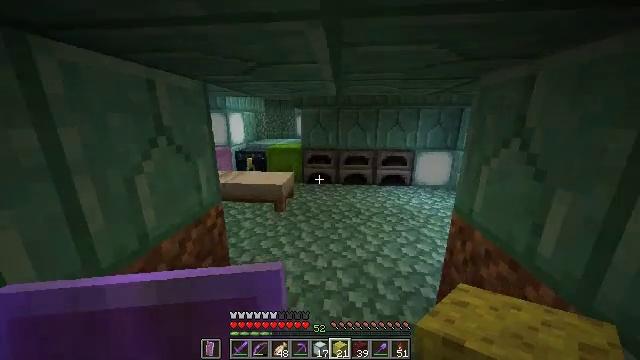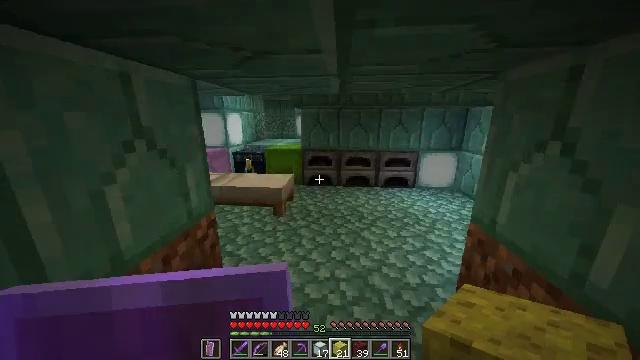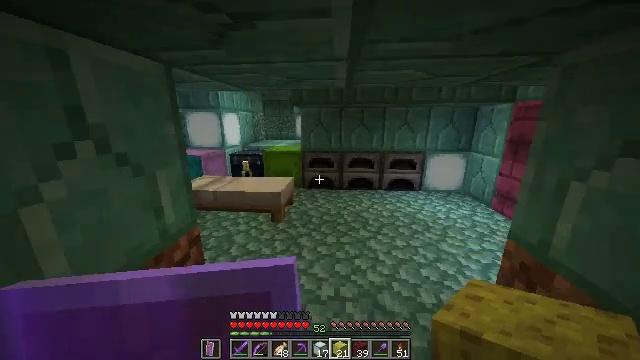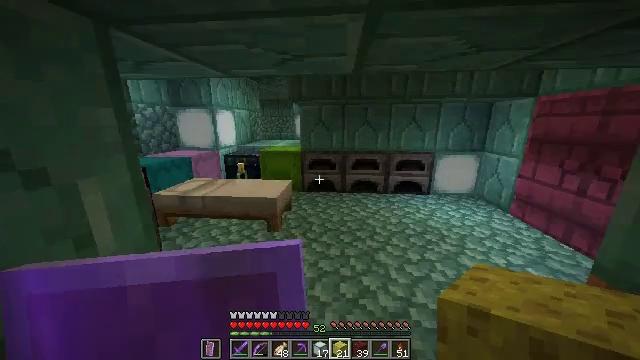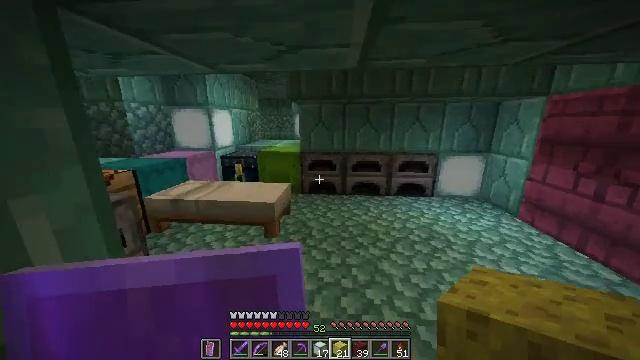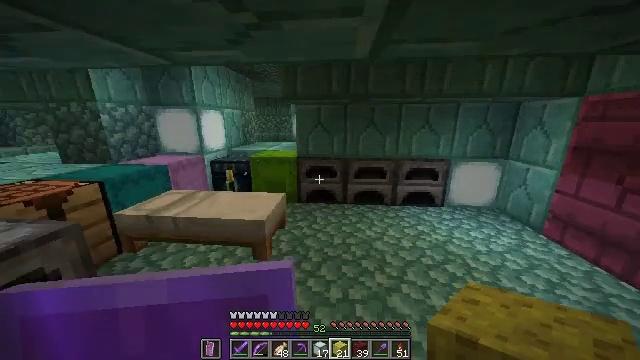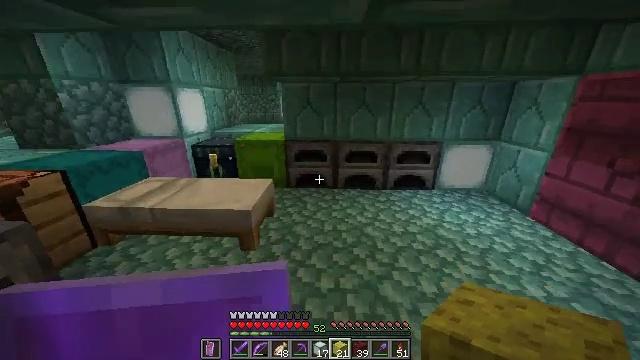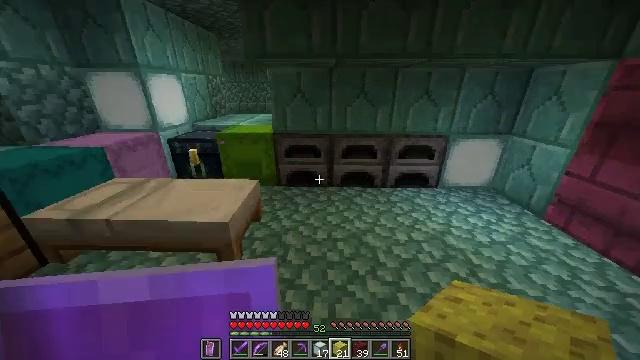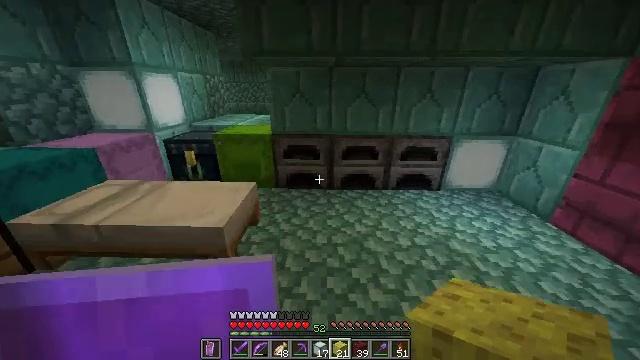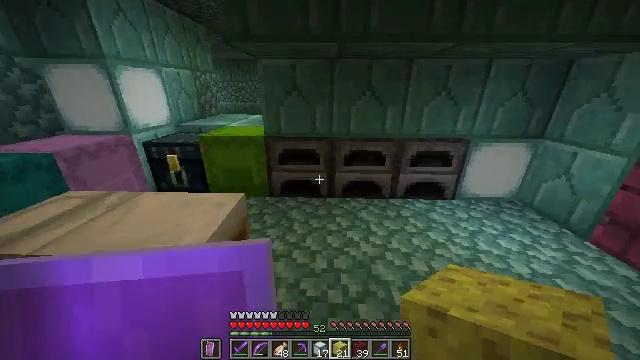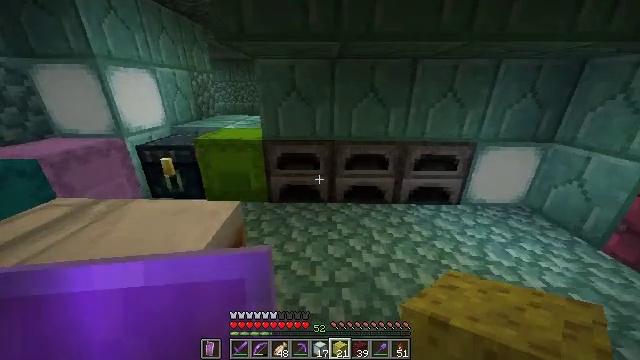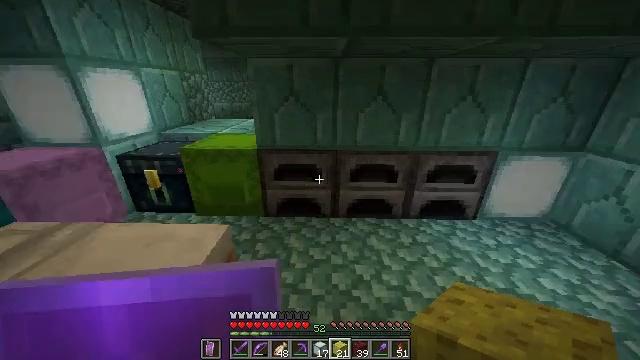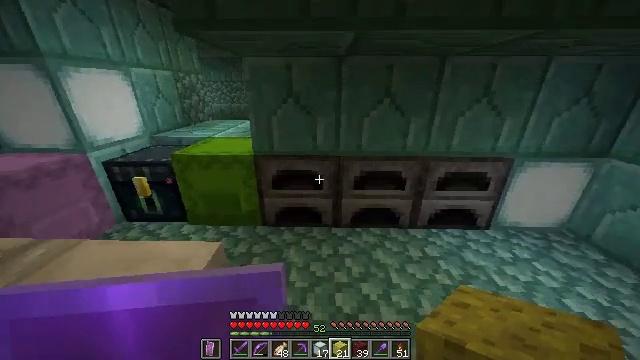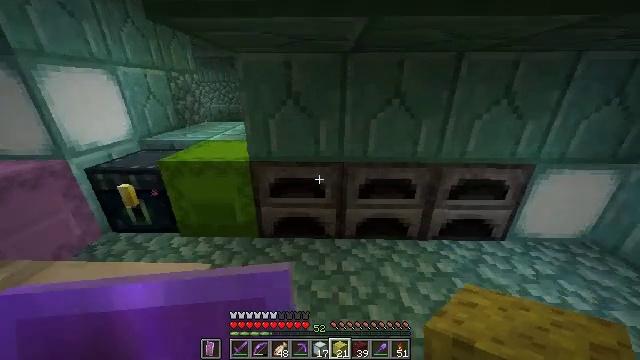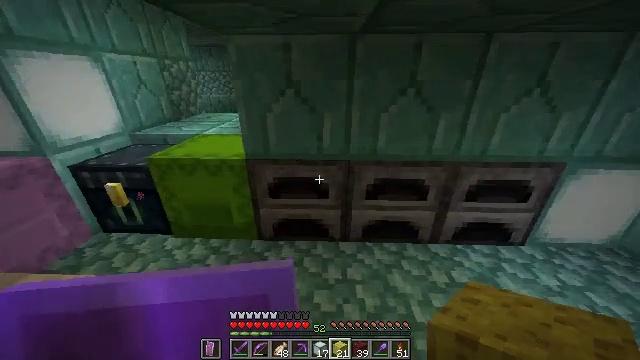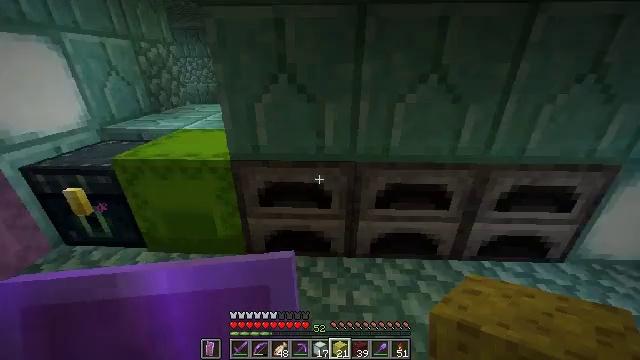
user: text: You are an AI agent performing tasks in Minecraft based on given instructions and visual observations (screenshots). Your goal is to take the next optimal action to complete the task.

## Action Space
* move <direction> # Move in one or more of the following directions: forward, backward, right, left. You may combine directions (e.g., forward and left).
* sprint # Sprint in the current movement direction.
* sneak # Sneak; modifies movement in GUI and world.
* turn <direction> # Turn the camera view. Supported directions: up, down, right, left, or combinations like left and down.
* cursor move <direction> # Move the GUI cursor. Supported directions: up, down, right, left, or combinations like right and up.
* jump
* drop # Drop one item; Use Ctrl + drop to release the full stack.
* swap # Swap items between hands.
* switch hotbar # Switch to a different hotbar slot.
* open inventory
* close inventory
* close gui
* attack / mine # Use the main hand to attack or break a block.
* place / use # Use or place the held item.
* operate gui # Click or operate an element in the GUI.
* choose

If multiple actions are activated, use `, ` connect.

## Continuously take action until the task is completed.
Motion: motion action
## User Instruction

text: Put prismarine materials in the crafting table to craft a sea lantern.
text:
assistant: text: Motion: move forward, sprint
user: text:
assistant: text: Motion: move forward, sprint
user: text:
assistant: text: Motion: move forward, sprint
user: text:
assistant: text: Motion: move forward, sprint
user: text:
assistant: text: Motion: move forward, sprint
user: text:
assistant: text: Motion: move forward, sprint, turn right and down
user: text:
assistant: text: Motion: move forward, sprint, turn right and down
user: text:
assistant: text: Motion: move forward, sprint
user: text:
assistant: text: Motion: move forward, sprint
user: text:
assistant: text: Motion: move forward, sprint
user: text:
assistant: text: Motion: move forward, sprint
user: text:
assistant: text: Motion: move forward, sprint
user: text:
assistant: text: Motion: move forward
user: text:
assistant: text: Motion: turn down
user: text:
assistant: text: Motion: no_op
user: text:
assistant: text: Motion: no_op
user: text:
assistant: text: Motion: no_op
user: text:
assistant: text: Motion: no_op
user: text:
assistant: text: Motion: turn left and down
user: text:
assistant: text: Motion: use / place
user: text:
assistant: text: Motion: use / place
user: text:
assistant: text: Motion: use / place
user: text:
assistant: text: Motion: use / place
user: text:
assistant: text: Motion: no_op
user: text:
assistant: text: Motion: no_op
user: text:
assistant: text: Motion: no_op
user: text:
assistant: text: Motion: turn right and up
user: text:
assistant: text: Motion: turn right and up
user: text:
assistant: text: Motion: no_op
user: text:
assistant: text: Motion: no_op